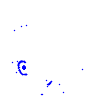
Particle: kaon